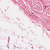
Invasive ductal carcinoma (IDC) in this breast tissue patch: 0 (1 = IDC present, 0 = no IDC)